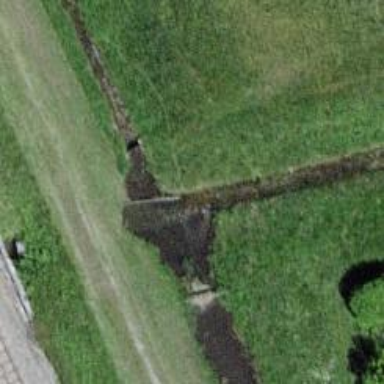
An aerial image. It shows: Ditch serving as waterway.